Question: The following test works fine with IE7, IE9, Chrome, Firefox and Safari. But it freezes in IE8. IE8 doesn't do the last command. How can I fix it to run on IE8?
'''
@driver.navigate.to 'http://www.berge-meer.de'
@driver.manage.timeouts.implicit_wait = 1
@driver.find_element(:link, "Schnappchen").click
@driver.manage.timeouts.implicit_wait = 1
@driver.find_element(:partial_link_text, "Alle Reisedetails").click
@driver.manage.timeouts.implicit_wait = 3
@driver.find_element(:partial_link_text, "Termine").click
'''
Browserstack stops with the following screen:
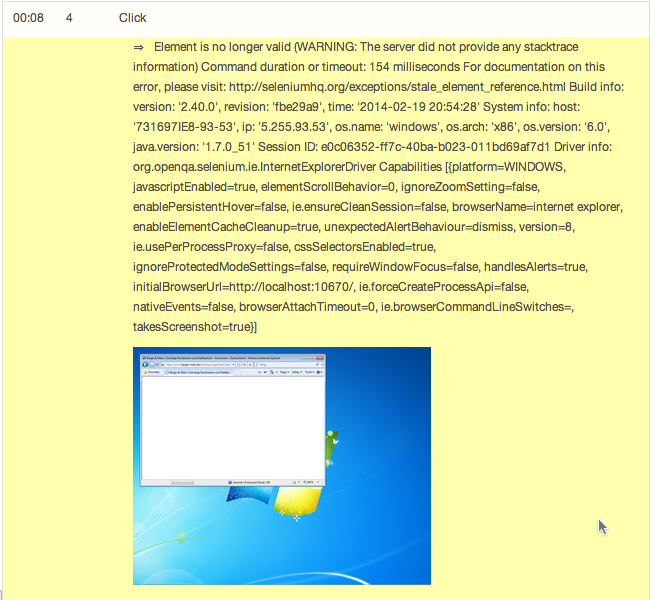
Answer: I would suggest you check this link
<URL>.
In your case, you clicked a button, found the element and then page changed due to the previous click action. Thus you got "Element is not valid".
This might help: <URL>